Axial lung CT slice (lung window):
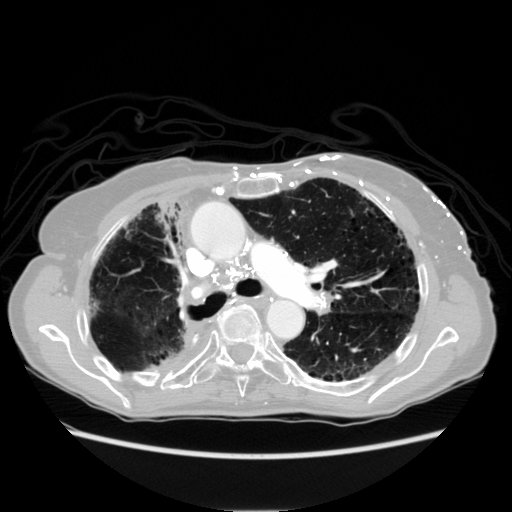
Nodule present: no